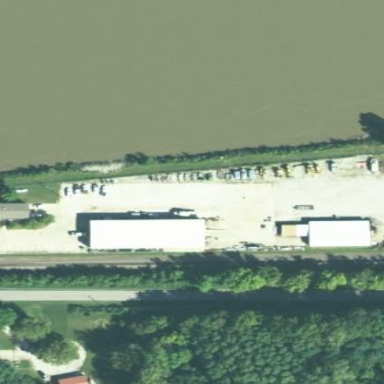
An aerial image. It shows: Boatyard located near waterway.